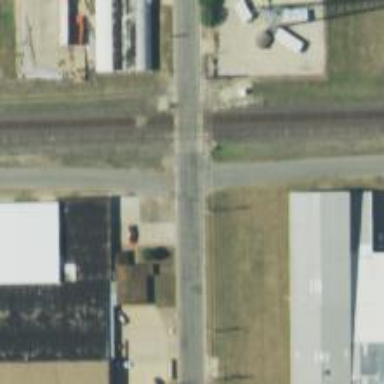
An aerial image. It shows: Level crossing along the railway.